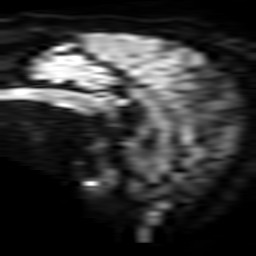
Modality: TRACE
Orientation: sagittal
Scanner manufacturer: philips
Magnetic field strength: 3 T
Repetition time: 4.005 s
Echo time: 0.06134 s